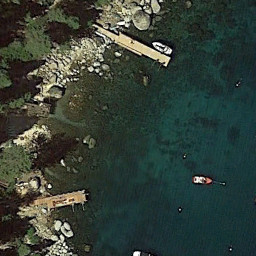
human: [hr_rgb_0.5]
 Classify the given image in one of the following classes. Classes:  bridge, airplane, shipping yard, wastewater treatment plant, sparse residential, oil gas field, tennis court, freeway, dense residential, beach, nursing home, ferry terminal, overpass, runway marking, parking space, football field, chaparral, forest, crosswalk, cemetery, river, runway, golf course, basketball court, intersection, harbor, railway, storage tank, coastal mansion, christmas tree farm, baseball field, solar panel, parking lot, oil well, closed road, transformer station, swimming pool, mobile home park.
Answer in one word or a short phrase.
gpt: ferry terminal